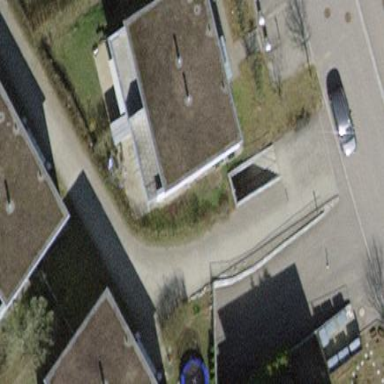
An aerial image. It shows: Flat-roofed building.